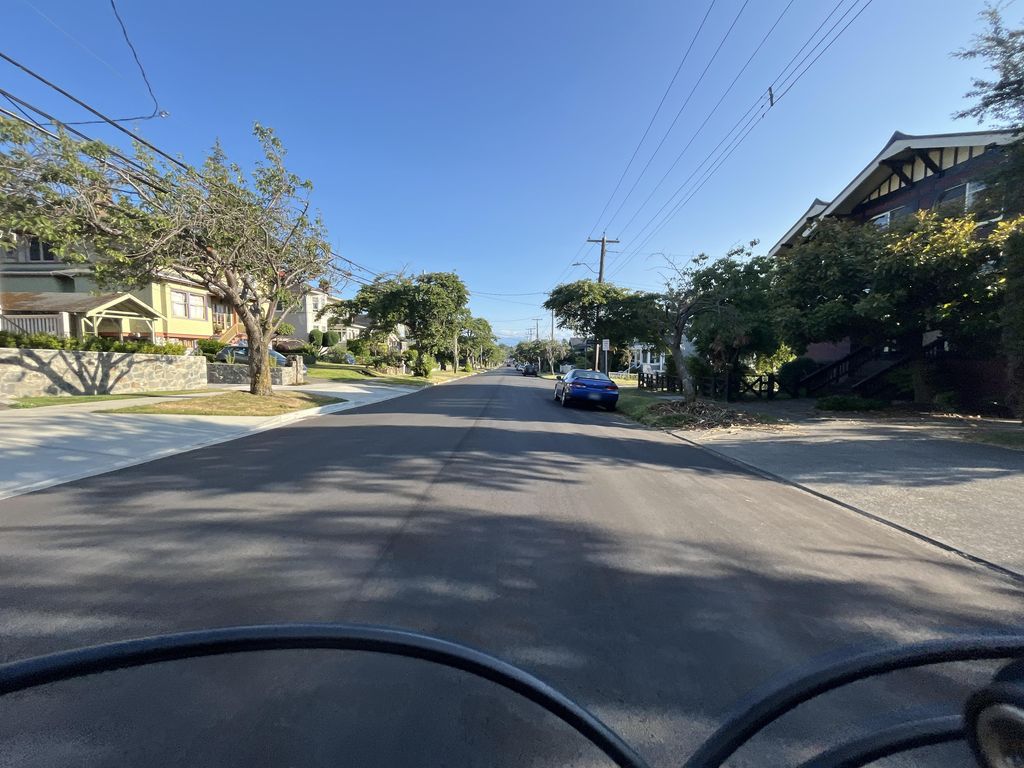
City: victoria